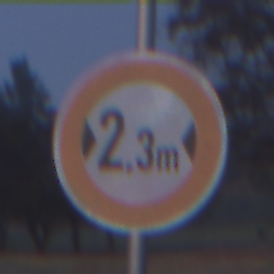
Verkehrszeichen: TatsaechlicheBreite2Komma3
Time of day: SunriseSunset
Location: Outdoor (Nature)
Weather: Clear
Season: NotSpecified
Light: Natural